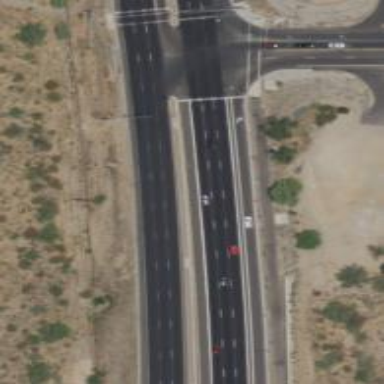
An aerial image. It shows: Trunk highway.